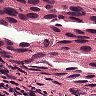
Metastatic tissue present: yes